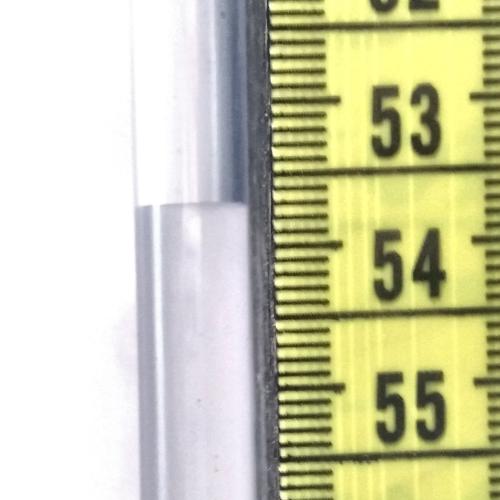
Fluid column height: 53.7 cm